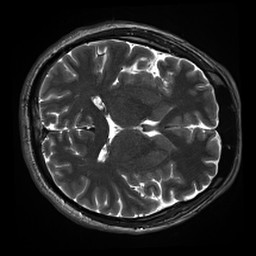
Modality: inplaneT2
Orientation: axial
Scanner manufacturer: siemens
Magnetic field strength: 3 T
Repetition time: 11 s
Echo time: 0.059 s